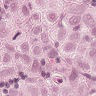
Metastatic tissue present: yes